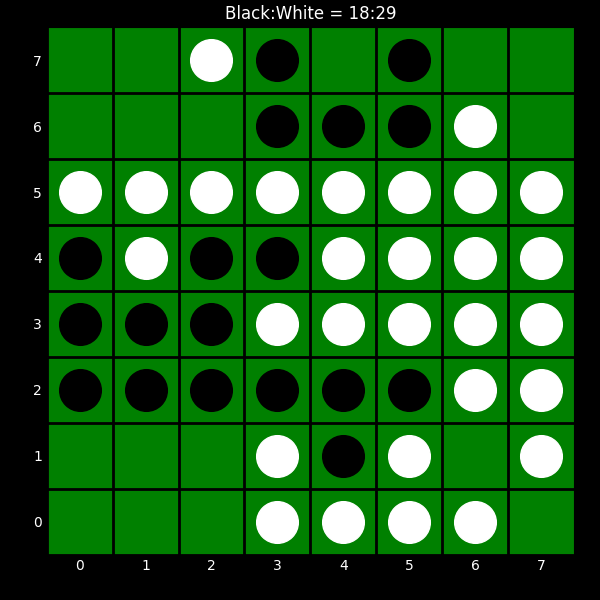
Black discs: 18
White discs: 29